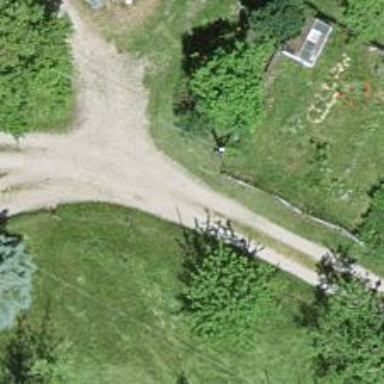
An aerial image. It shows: Gravel driveway for service vehicles.